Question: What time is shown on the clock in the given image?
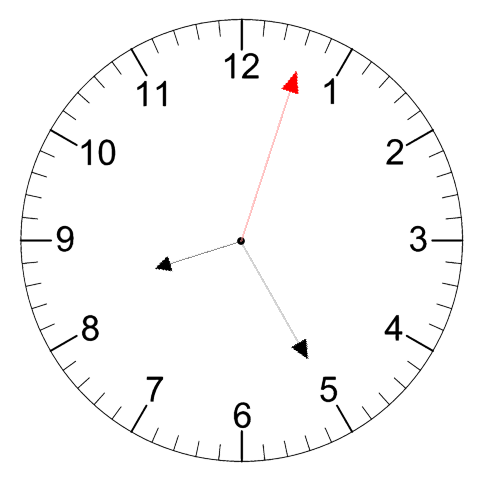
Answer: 08:25:03